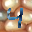
Label: 4